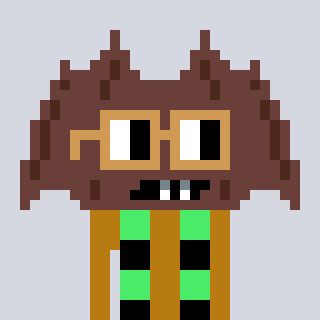
a pixel art character with square brown glasses, a bat-shaped head and a gold-colored body on a cool background